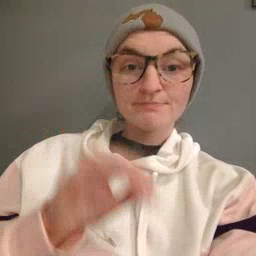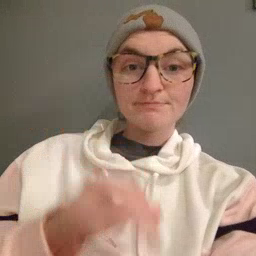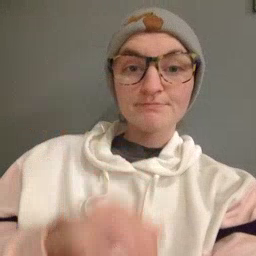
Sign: find